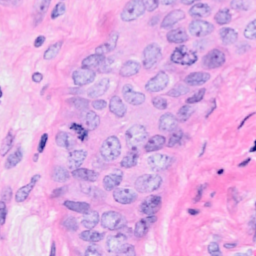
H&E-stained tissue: Breast